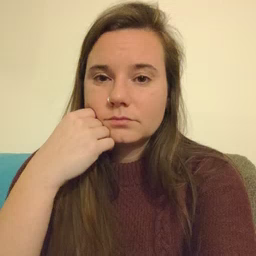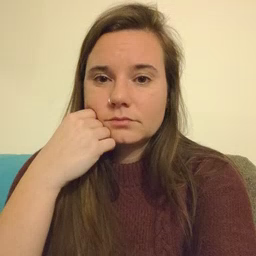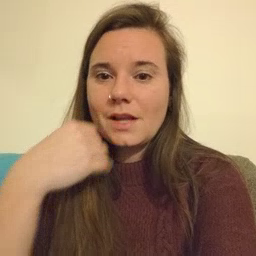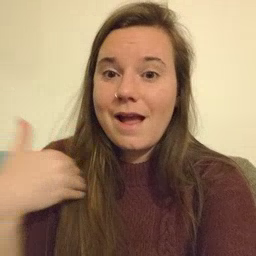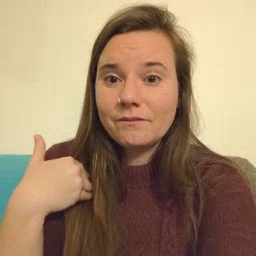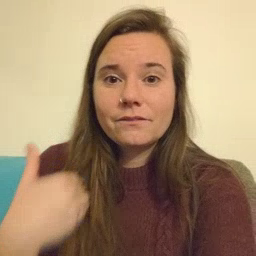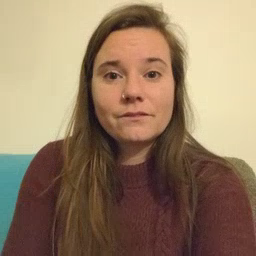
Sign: have